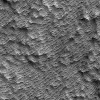
Atmospheric dust classification: not_dusty